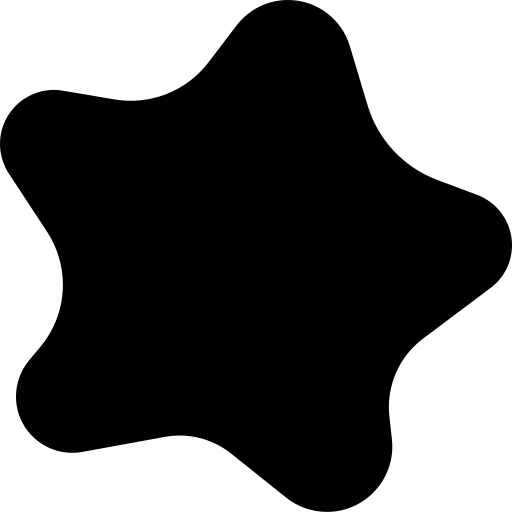
Tags: icon, FontAwesome, fa-icon, solid, splotch